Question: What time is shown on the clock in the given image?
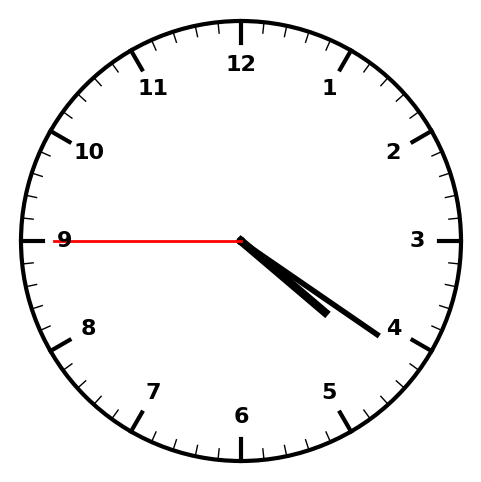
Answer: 04:20:45